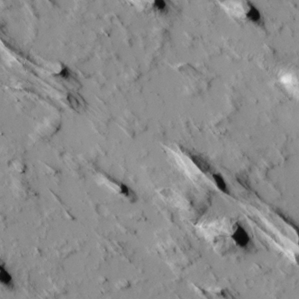
Label: non_frost